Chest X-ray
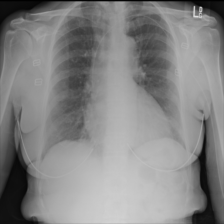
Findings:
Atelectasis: negative
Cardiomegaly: negative
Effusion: negative
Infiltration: negative
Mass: negative
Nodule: negative
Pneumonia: negative
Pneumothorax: negative
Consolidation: negative
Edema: negative
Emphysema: negative
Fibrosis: negative
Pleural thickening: negative
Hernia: negative